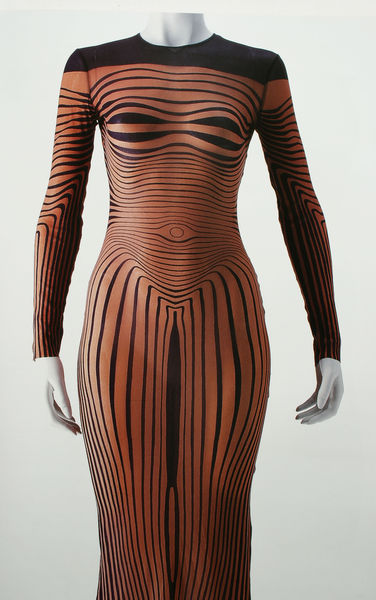
Titel: Kleid
Künstler: Jean-Paul Gaultier
Standort: Kyoto (Japan)
Institution: Kyoto Costume Institute
Schlagwörter: baum, braun, brust, kleid, schwarz, rot, mode, muster, lang, ärmel, figur, linien, gestreift, streifen, bauchnabel, foto, eng, kontur, form, puppe, design, op art, tailliert, betonung, betont, rostbraun, streckung, fashion, langärmelig, modellkleid, hundertwasser, figurbetont, anliegend, ende 80er, jersey, konturabzeichnend, körperform, längsgestreift, stromlinien, tshirtkleid